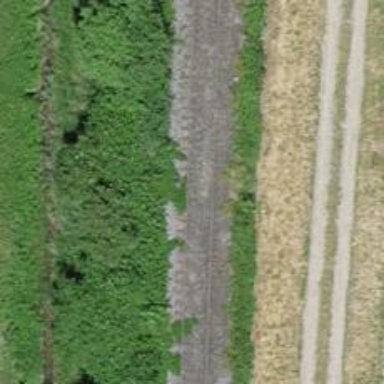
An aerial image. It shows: Preserved railway with embankment.